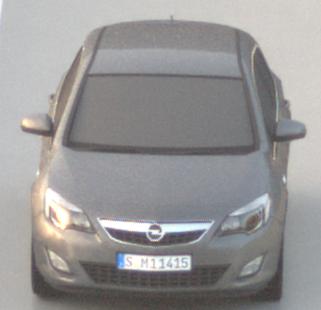
Make: Opel
Model: Astra 1.4 ecoFlex
Detailed model: Astra (J)
Model produced from: 2009/12
Model produced until: 2010/12
Doors: 5
Color: gray
Road condition: wet road
Daytime: sunrise or sunset
Contrast: low contrast